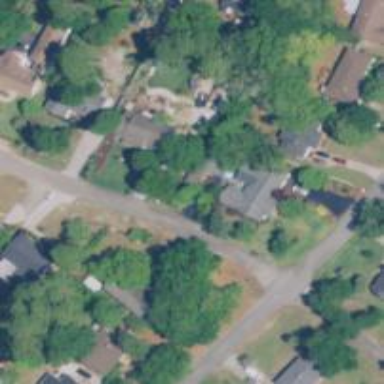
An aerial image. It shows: Neighborhood.